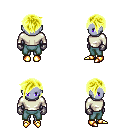
a pixel art fantasy rpg character, female body template, dark elf, purple skin, white long-sleeve shirt, teal pants, gold pixie cut hairstyle, metal gloves, gold boots, four views (front, back, left, right), 2x2 character sprite sheet, small pixel art, hard edges, no anti-aliasing